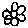
Label: flower